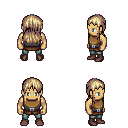
a pixel art fantasy rpg character, male body template, human, tanned skin, leather chest armor, teal pants, white blonde unkempt hairstyle, maroon shoes, four views (front, back, left, right), 2x2 character sprite sheet, small pixel art, hard edges, no anti-aliasing